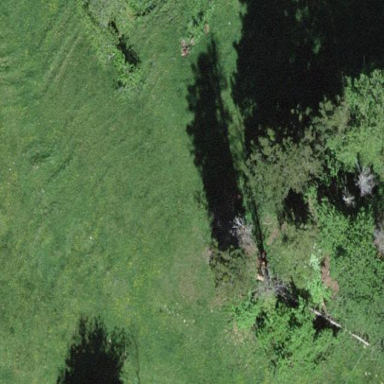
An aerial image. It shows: Forest area.